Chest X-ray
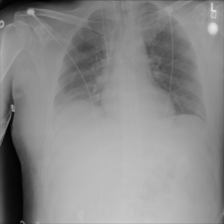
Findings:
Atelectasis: negative
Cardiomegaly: negative
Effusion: negative
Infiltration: negative
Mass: negative
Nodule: negative
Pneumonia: negative
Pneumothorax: negative
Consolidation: negative
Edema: negative
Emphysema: negative
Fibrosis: negative
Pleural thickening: negative
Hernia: negative